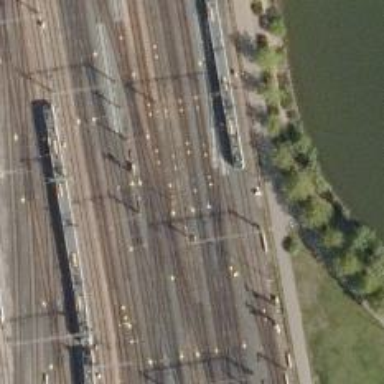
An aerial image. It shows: Railway track with continuous electrified contact line.